Question:
I need your help in understanding the distribution plot. I was going through tutorial on <URL>. At the end of the post they have mentioned:
> We can see from the graph that most of the times the predictions were correct (difference = 0).
So I am not able to understand how are they analyzing the graph.
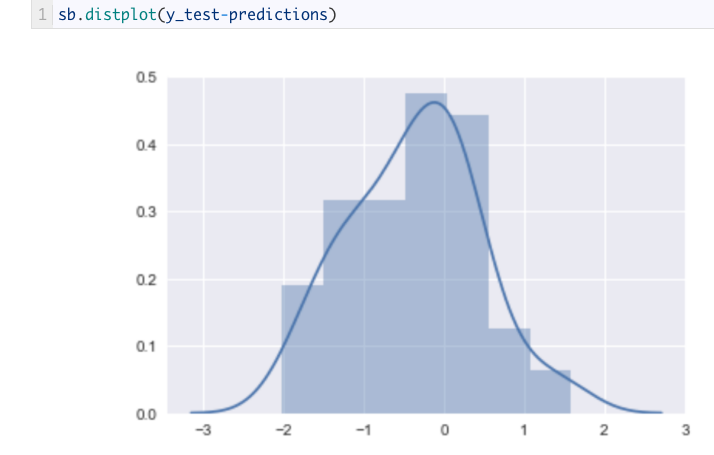
Answer: To expand the discussion in the comment, consider running the following code:
'''
plt.figure(figsize=(12,8))
plt.scatter(range(len(y_test)), y_test, marker='d', c='red')
plt.scatter(range(len(predictions)), predictions, marker='d', c='blue')
plt.scatter(range(len(y_test)), (y_test - predictions), marker='^', c='green')
'''
It will show you the following plot. The distribution of 'y_test' is shown in red diamond. The distribution of 'predictions' is shown in blue diamond. If you subtract each point of 'y_test' with 'predictions', it results in the green triangle. Since we are trying to predict the tips, we want to minimalize the error between the 'test data', which is the actual data, and the 'predictions' we have made with machine learning.
<URL>
If you take all those green triangle, and make a 'distplot' out of it, it will show you the image you attached to your question. Here are the distributions of each variable:
'''
# Code to reproduce the plot below
fig = plt.figure(figsize=(12,8))
ax = fig.add_subplot(311)
sb.distplot(y_test)
plt.title('y_test')
plt.xlim([-10, 10])
ax = fig.add_subplot(312)
sb.distplot(predictions)
plt.title('predicted tips')
plt.xlim([-10, 10])
ax = fig.add_subplot(313)
sb.distplot(y_test - predictions)
plt.title('y_test - predicted tips')
plt.xlim([-10, 10])
plt.tight_layout()
plt.show()
'''
<URL>